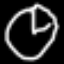
Label: clock